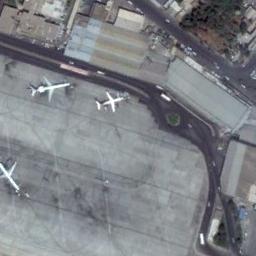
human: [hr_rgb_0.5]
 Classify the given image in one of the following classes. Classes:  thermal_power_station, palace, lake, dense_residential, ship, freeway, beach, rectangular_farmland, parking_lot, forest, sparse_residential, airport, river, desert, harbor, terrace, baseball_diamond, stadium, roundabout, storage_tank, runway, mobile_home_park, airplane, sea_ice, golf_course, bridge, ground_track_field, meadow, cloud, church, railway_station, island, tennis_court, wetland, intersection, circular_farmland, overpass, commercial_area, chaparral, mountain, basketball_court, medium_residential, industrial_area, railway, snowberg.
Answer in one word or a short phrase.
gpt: airplane